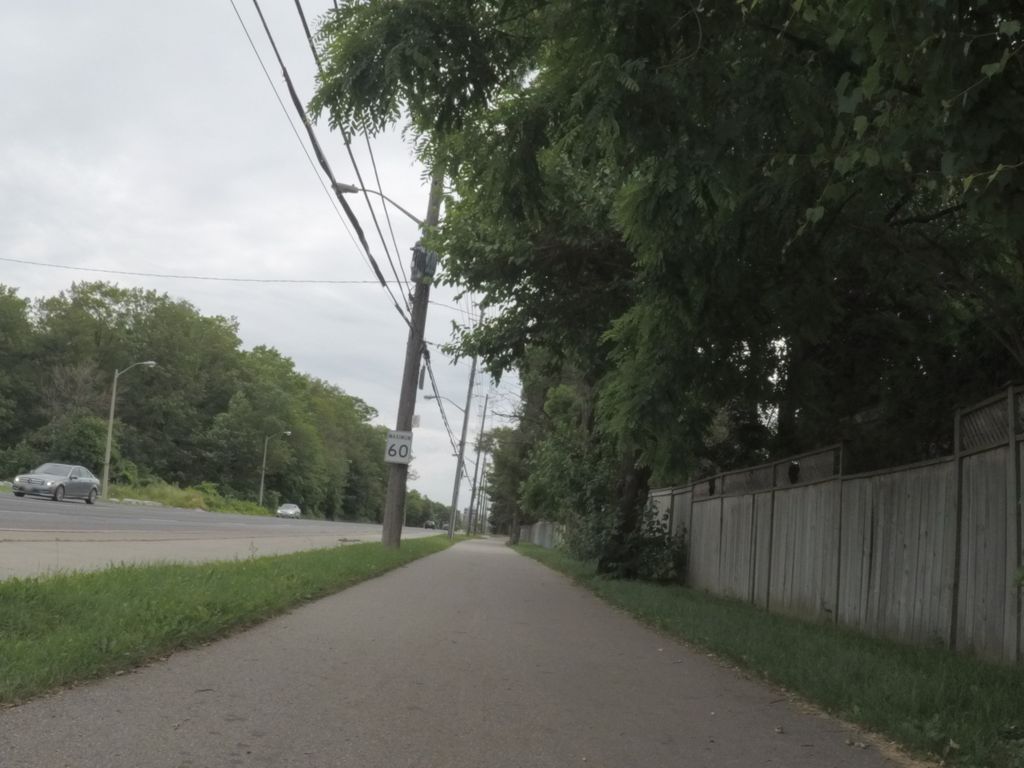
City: toronto